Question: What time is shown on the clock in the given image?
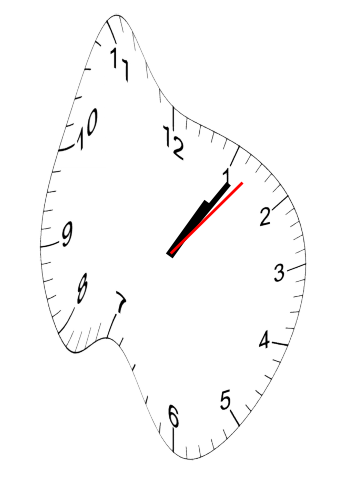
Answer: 01:06:07